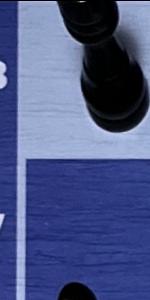
Label: Empty